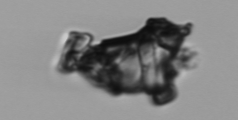
Label: Delphineis